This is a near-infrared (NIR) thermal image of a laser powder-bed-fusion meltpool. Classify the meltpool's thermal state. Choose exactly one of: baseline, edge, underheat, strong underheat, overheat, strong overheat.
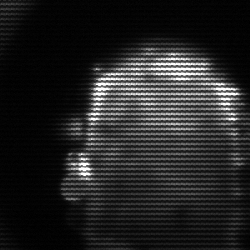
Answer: baseline